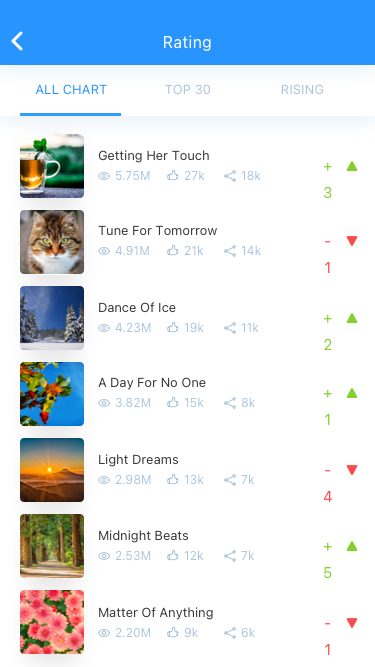
Text in this UI design:
All chart
Top 30
Rising
-1
2.20M
9k
6k
Matter Of Anything
+5
2.53M
12k
7k
Midnight Beats
-4
2.98M
13k
7k
Light Dreams
+1
3.82M
15k
8k
A Day For No One
+2
4.23M
19k
11k
Dance Of Ice
-1
4.91M
21k
14k
Tune For Tomorrow
+3
5.75M
27k
18k
Getting Her Touch